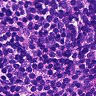
Metastatic tissue present: no